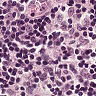
Metastatic tissue present: no